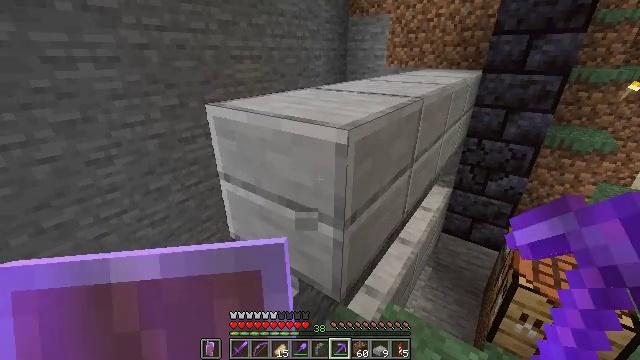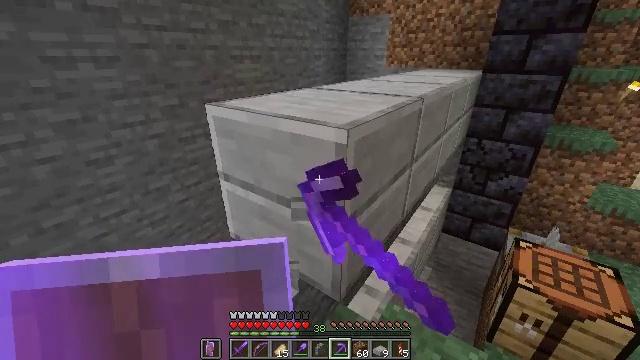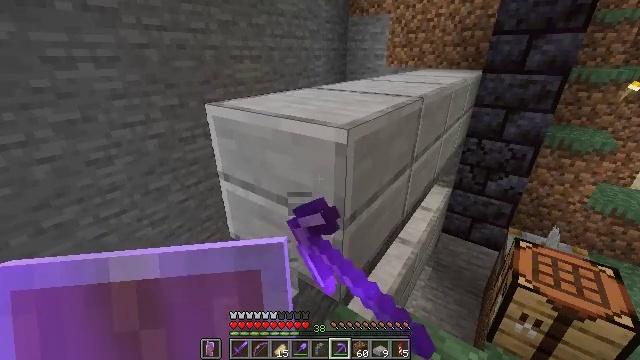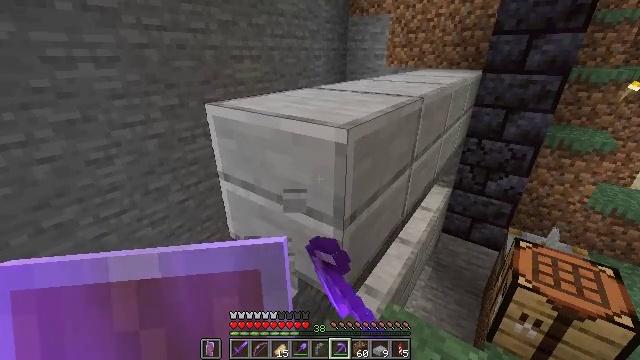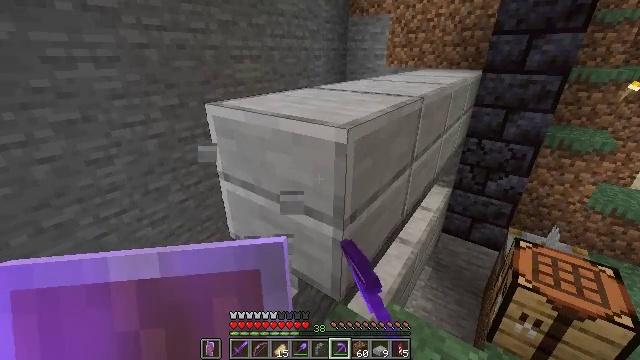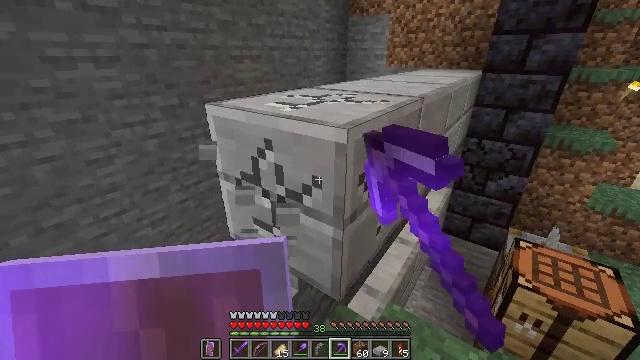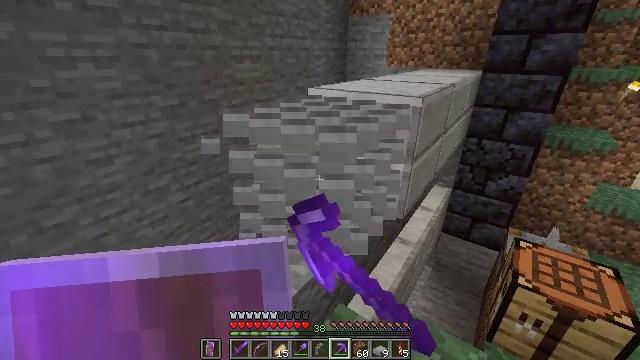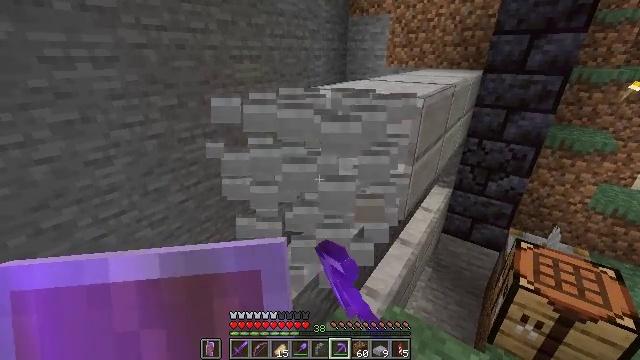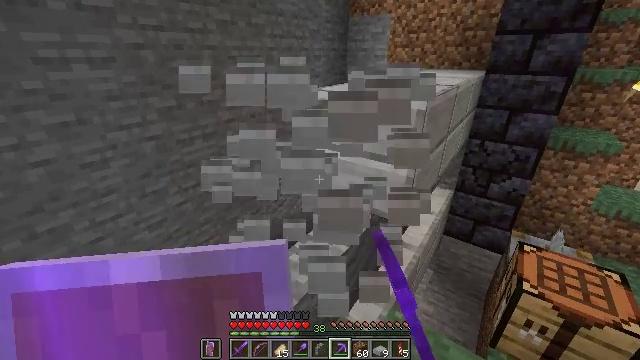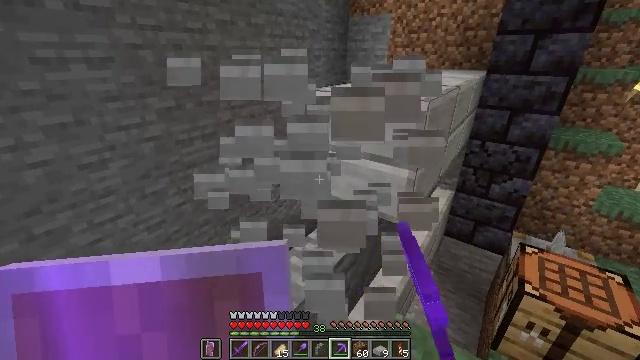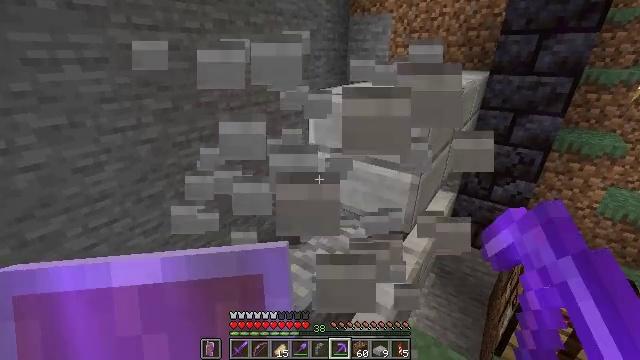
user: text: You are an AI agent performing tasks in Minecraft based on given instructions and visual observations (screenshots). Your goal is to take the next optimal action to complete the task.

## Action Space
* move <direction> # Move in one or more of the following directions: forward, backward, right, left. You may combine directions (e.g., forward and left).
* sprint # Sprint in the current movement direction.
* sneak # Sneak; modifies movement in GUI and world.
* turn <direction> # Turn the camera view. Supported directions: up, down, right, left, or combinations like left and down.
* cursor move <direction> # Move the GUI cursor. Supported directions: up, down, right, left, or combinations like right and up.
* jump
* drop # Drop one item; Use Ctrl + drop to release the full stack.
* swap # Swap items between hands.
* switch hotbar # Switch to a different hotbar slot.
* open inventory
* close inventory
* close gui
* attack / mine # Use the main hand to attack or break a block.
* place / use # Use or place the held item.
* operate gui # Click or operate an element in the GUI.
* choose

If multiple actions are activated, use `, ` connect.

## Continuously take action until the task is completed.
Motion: motion action
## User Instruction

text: Collect smooth stone slab pieces.
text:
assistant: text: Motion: sneak, attack / mine
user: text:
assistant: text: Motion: sneak, attack / mine
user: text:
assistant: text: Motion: sneak, attack / mine
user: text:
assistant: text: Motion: sneak, attack / mine
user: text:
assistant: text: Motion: sneak, attack / mine
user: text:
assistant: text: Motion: sneak, attack / mine
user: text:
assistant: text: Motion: move forward, sneak, attack / mine
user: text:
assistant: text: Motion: move forward, sneak
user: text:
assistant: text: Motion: move forward, sneak
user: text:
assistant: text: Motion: move forward, sneak
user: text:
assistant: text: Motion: sneak